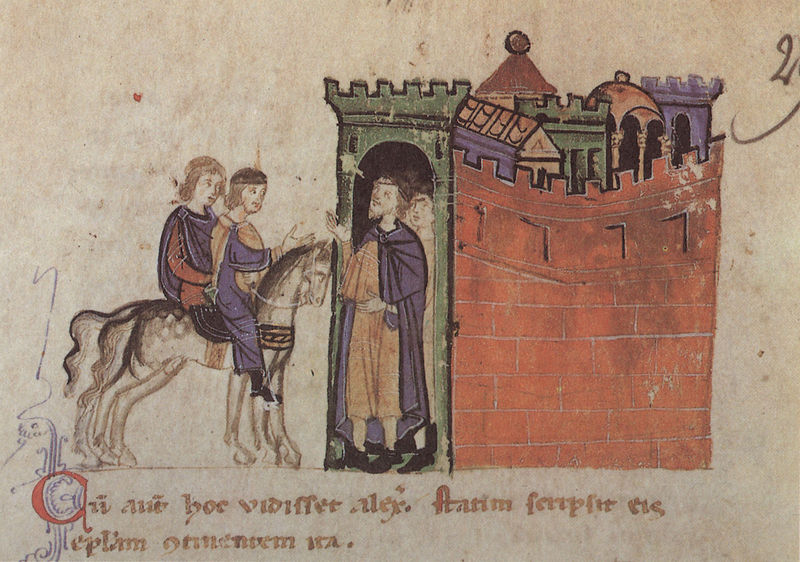
Titel: Alexanderroman
Institution: Leipzig, Stadtbibliothek
Schlagwörter: blau, mann, umhang, gelb, grün, menschen, stadt, männer, orange, schwarz, zeichnung, dach, rot, schloss, alt, bart, bild, häuser, gewand, haare, blatt, pferd, reiter, turm, reiten, schweif, schrift, papier, dorf, dächer, mauer, ziegel, kuppel, inschrift, tor, zinnen, eingang, buch, burg, geschirr, kuppe, seite, text, initiale, ritter, pergament, mittelalter, begegnung, empfang, prinz, begrüßung, karl, jerusalem, zinne, latein, konig, buchmalerei, tao